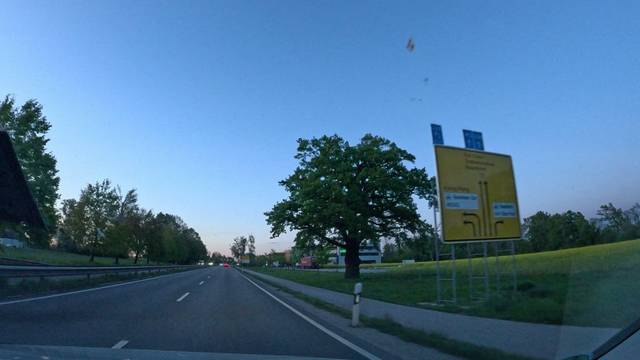
Region: Germany
Coordinates: 47.823, 12.123